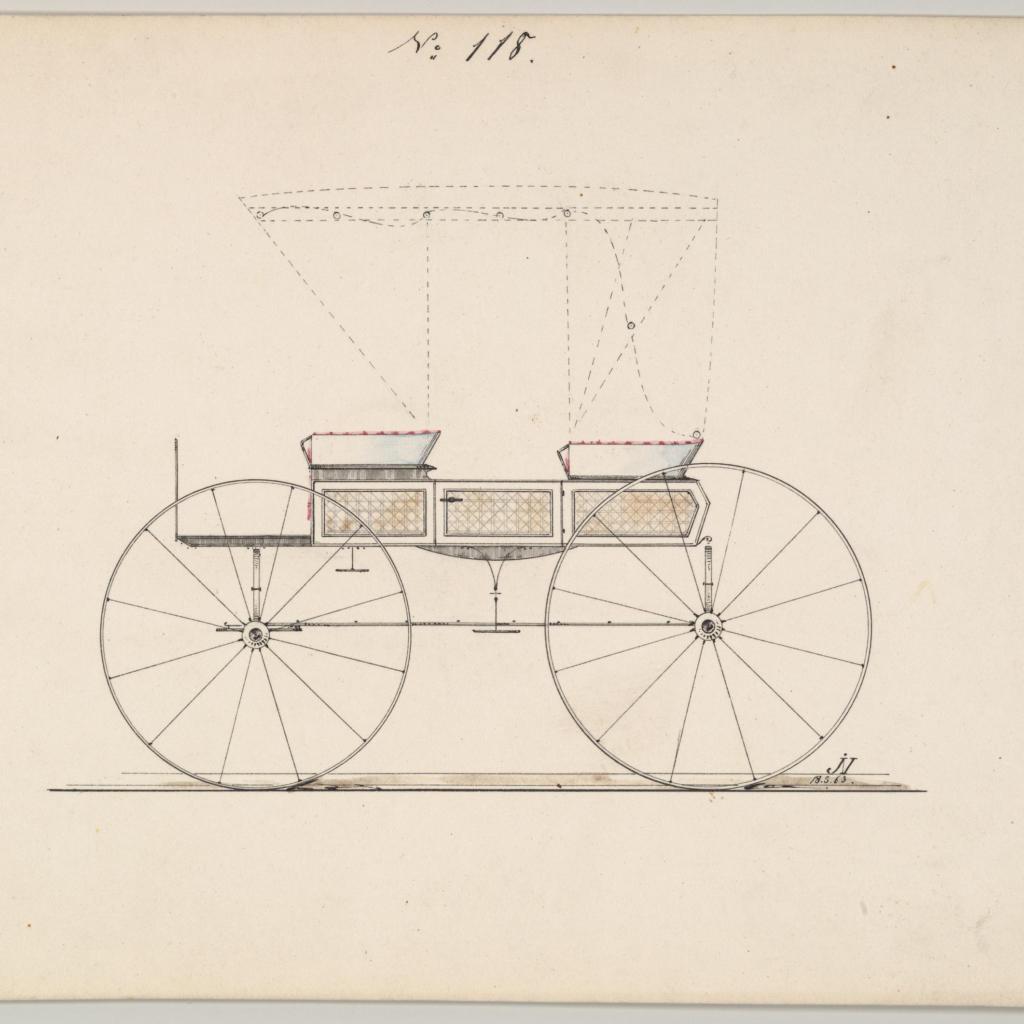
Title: Extension Top Phaeton #118
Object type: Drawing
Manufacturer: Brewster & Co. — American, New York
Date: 1863
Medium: Watercolor and ink
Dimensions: sheet: 6 1/4 x 10 1/8 in. (15.9 x 25.7 cm)
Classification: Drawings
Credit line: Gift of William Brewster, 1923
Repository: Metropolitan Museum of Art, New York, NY